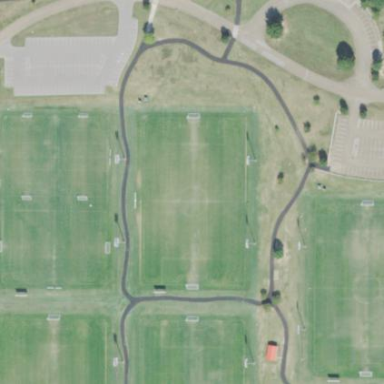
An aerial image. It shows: Grass pitch used for soccer.